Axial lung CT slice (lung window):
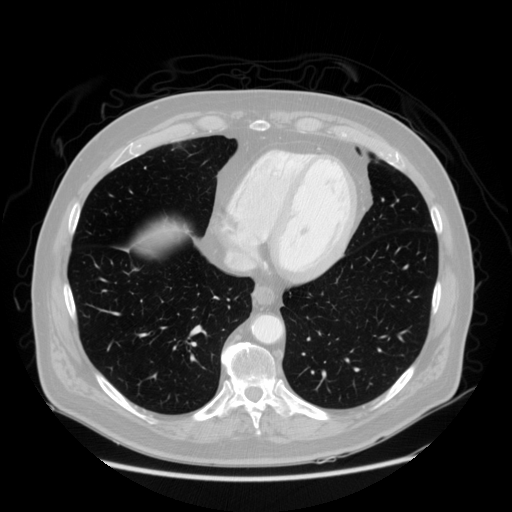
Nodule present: no